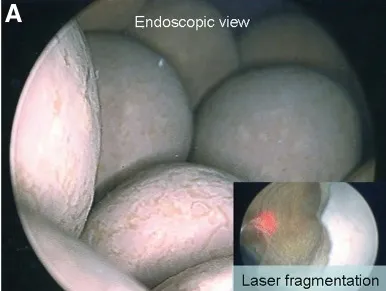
Endoscopic view, and ,laser cystolithotripsy.
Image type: endoscopy (arthroscopy)